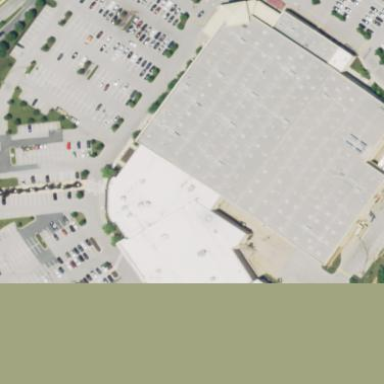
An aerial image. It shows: Retail building.